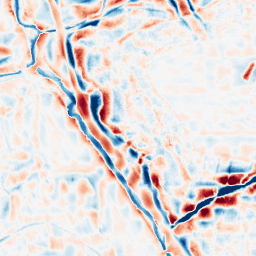
Category: wavelet
Decomposition family: wavelet_dwt
Decomposition parameters: wavelet: coif2
level: 4
Upsampling method: regularized
Upsampling parameters: scale: 2
lambda_reg: 0.001
Upsampling scale: 2